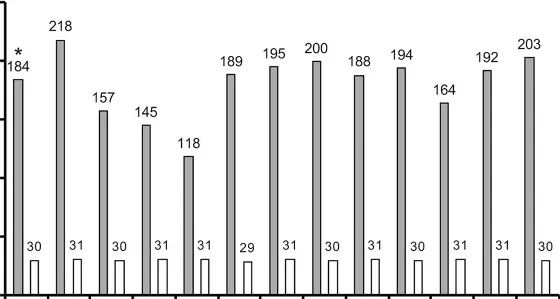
The number of FS and FS clusters per month (B).
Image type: chart (chart)